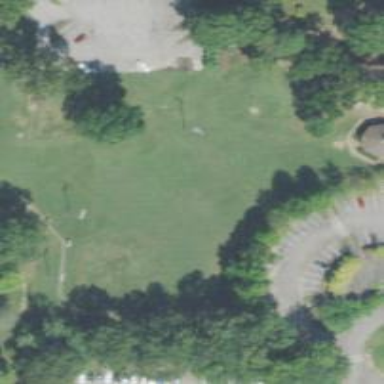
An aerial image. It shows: Park.